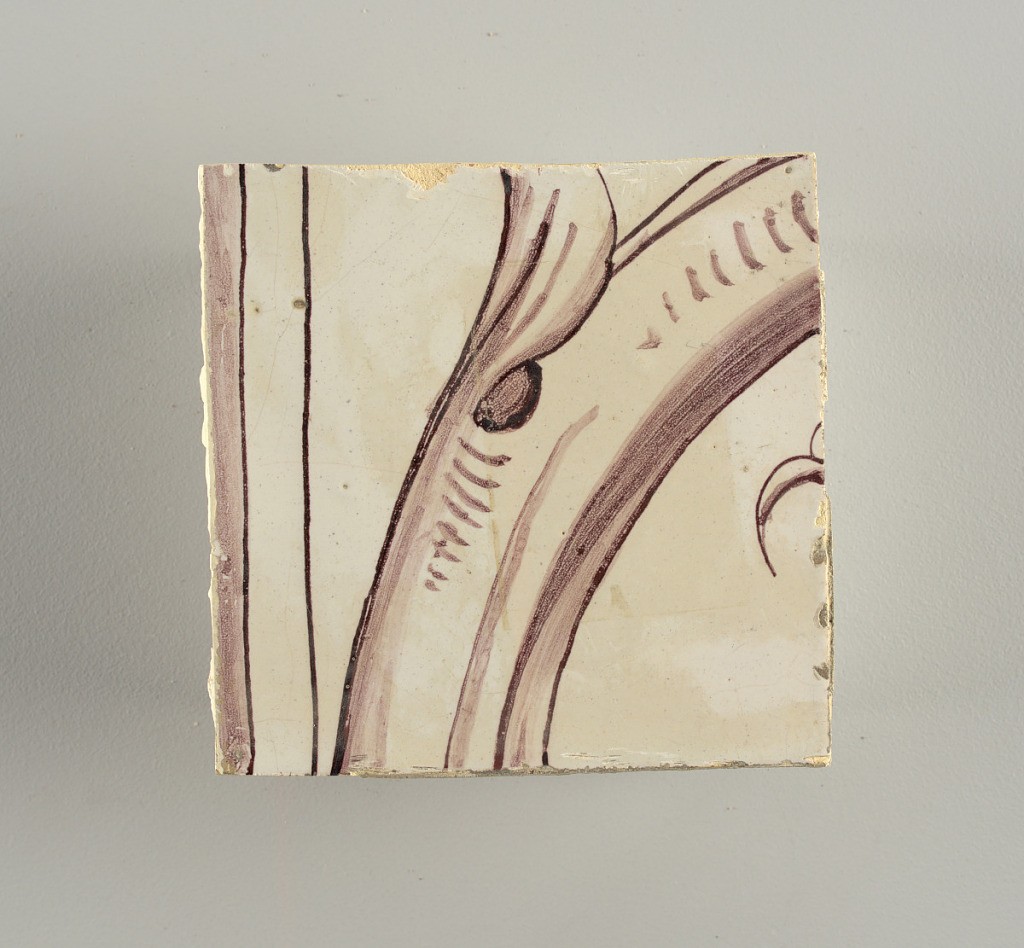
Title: Wall facing
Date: ca. 1725
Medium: tin-glazed earthenware, underglaze
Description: Running design for a frieze or a dado, composed of scrolls of foliage and strapwork, and four repeating motifs--a seated woman in a small upright oval medallion, a putto seated on a rocailled base, and strapwork in axial pattern.  The various panels, A to F, show various repeats of the same design, all being five tiles high and a varying number of tiles wide.